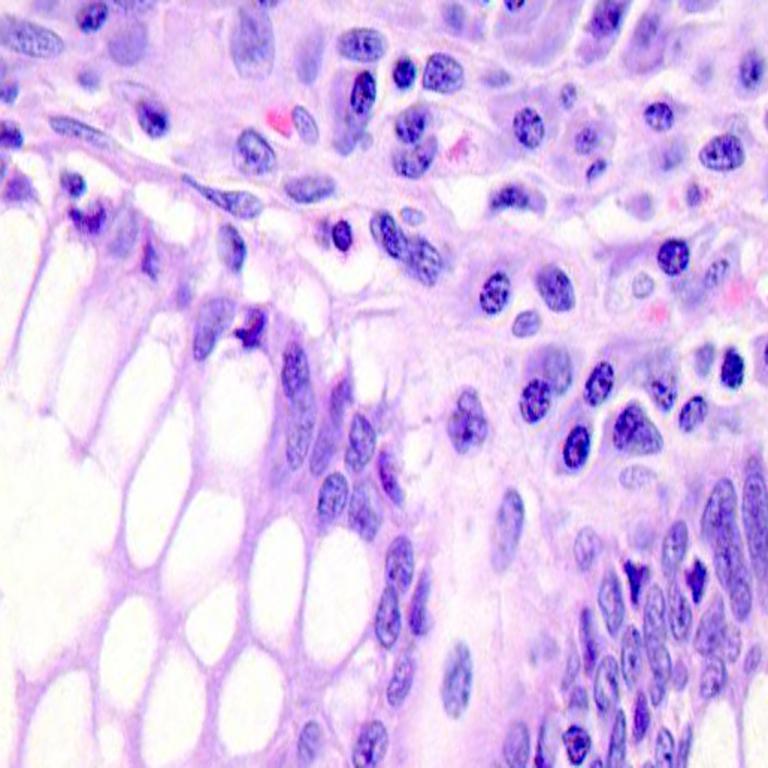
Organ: colon
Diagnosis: benign